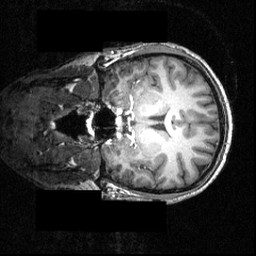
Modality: T1w
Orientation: coronal
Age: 22
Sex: male
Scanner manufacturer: siemens
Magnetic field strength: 3.951 T
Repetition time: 1.5 s
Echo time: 0.00335 s